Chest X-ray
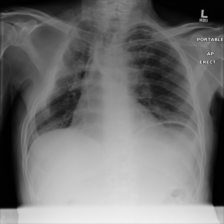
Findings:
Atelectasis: negative
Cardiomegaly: negative
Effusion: negative
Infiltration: positive
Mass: negative
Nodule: negative
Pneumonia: negative
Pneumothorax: negative
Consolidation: negative
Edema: negative
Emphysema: negative
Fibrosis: negative
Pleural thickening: negative
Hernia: negative